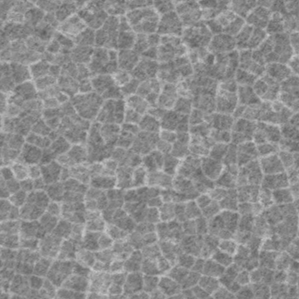
Label: frost